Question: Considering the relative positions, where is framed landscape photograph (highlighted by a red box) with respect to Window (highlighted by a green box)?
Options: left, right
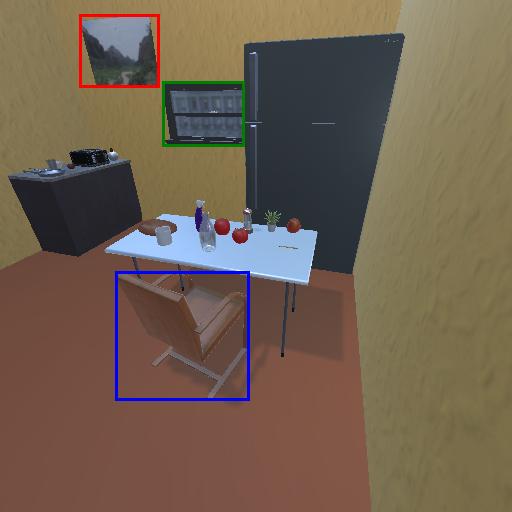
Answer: left